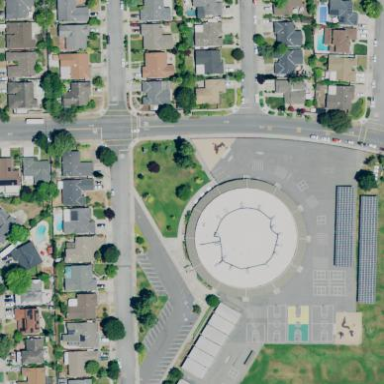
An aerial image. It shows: Schoolyard with asphalt surface.